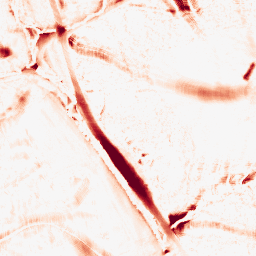
Category: morphological
Decomposition family: morphological_ellipse
Decomposition parameters: operation: opening
width: 30
height: 30
Upsampling method: quintic
Upsampling parameters: scale: 4
Upsampling scale: 4